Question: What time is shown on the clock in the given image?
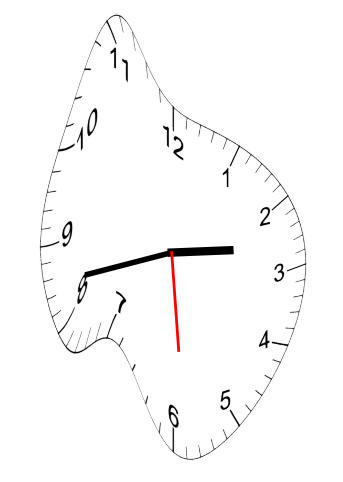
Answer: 02:42:29